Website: apple
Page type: customer-info-address
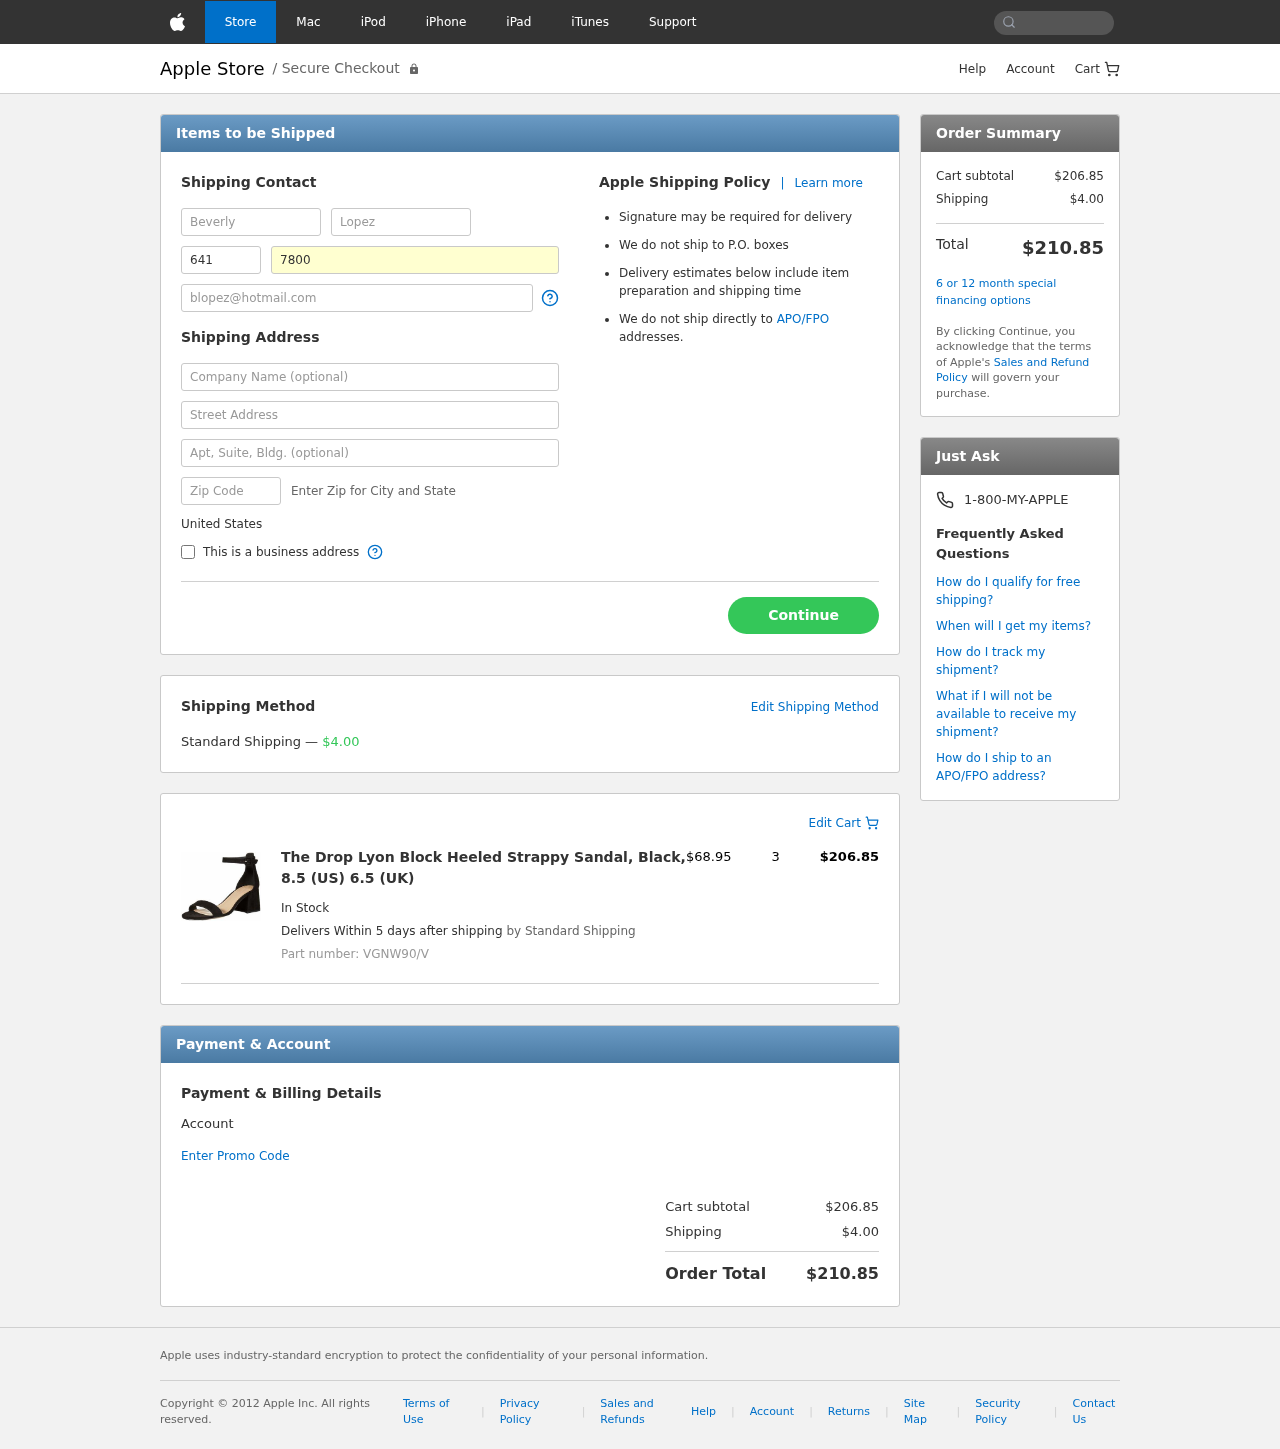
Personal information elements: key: PII_COUNTRY
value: United States
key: PII_FIRSTNAME
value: Beverly
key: PII_LASTNAME
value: Lopez
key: PII_PHONE_AREA
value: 641
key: PII_PHONE_LINE
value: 7800
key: PII_EMAIL
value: blopez@hotmail.com
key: PII_STREET
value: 7693 Peterson Shoal Apt. 687
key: PII_STREET2
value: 813 Ashley Mission Suite 226
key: PII_POSTCODE
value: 26770
Product elements: key: PRODUCT1_NAME
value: The Drop Lyon Block Heeled Strappy Sandal, Black, 8.5 (US) 6.5 (UK)
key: PRODUCT1_PRICE
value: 68.95
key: PRODUCT1_QUANTITY
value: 3
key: PRODUCT1_SKU
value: VGNW90/V
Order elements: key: ORDER_SHIPPING_COST
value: $4.00
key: ORDER_ITEM_TOTAL
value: $206.85
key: ORDER_SUBTOTAL
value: $206.85
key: ORDER_TOTAL
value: $210.85